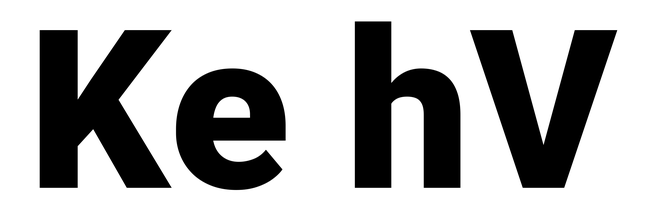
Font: Roboto_Black